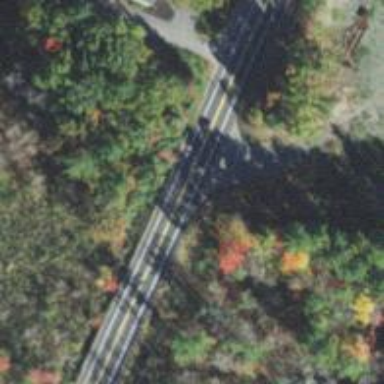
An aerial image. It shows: Asphalt road classified as primary highway.